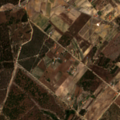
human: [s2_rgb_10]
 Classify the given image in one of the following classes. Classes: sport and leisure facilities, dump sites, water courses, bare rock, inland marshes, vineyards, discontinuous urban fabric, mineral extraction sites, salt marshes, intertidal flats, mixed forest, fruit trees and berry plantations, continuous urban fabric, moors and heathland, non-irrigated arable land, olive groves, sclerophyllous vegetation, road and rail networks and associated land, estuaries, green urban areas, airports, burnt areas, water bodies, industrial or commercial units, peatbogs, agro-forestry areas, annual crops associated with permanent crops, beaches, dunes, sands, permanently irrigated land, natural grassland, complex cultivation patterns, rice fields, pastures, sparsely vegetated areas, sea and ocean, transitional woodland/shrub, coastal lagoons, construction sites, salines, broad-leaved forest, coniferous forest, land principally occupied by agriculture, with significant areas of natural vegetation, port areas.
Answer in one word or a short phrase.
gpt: complex cultivation patterns, broad-leaved forest, mixed forest